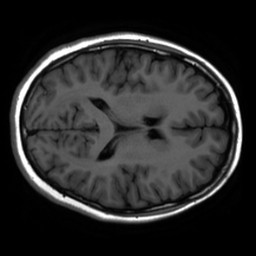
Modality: inplaneT1
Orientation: axial
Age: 21
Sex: female
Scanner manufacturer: ge
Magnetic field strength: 3 T
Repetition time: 2.499 s
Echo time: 0.02513 s